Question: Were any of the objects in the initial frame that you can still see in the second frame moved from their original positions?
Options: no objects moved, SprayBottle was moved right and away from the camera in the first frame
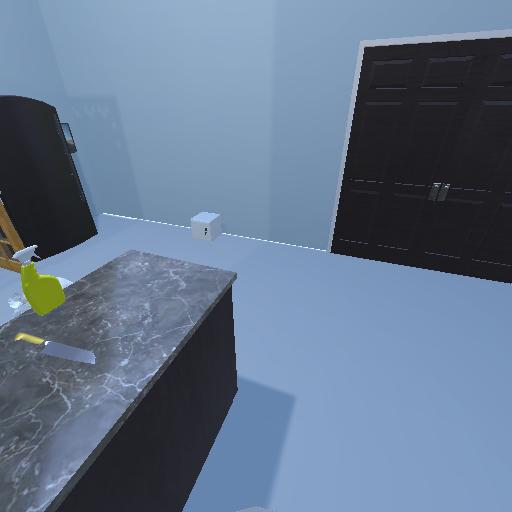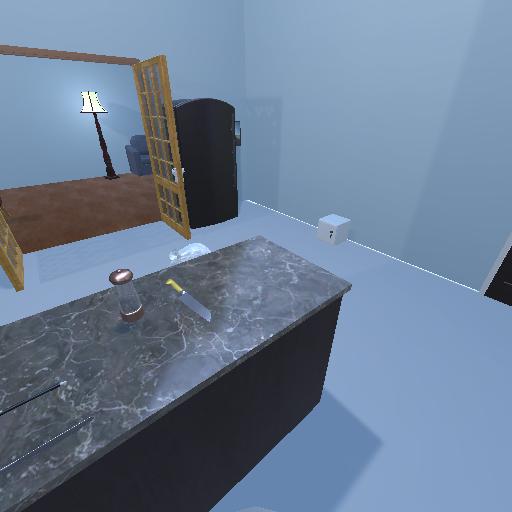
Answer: no objects moved